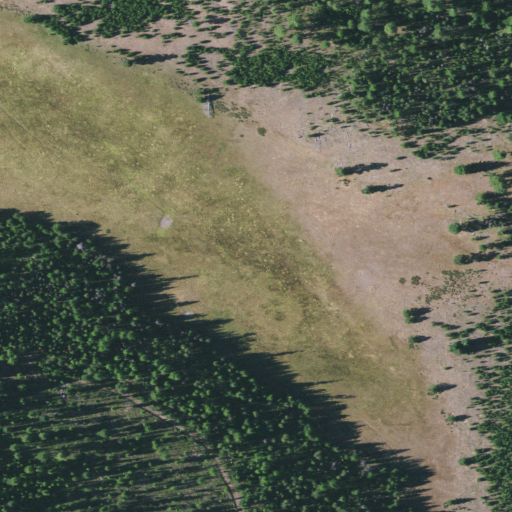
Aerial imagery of plain(s) in Oregon named Olmstead Meadow containing evergreen forest, herbaceous wetlands, and grassland